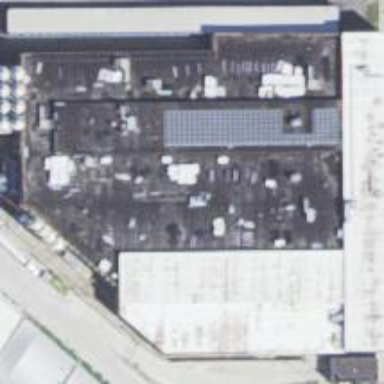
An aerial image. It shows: Building.